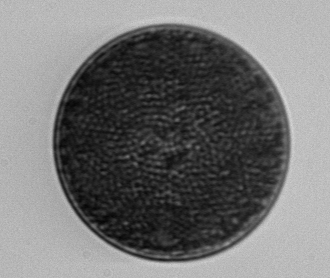
Label: Coscinodiscus